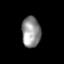
Tissue: lung
Cell type: Epithelial cells
Senescence score: 0.2385
Nuclear area (px): 566
Mean DAPI intensity: 145.813